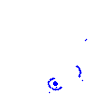
Particle: electron